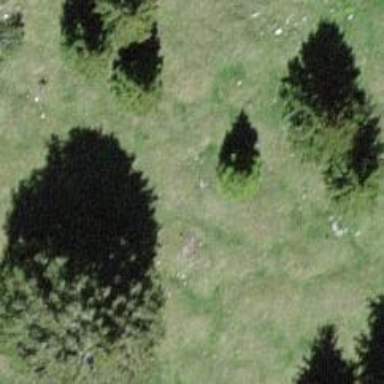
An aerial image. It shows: Needle-leaved tree in natural setting.